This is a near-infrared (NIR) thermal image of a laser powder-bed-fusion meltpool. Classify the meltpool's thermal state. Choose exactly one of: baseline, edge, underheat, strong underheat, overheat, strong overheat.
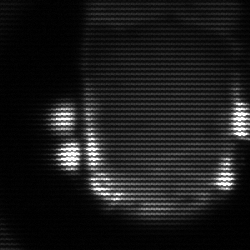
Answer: baseline